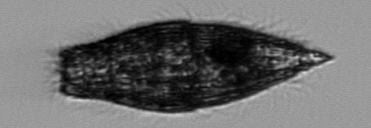
Label: Tiarina_fusus